Milling tool wear sample.
Tool blade image: 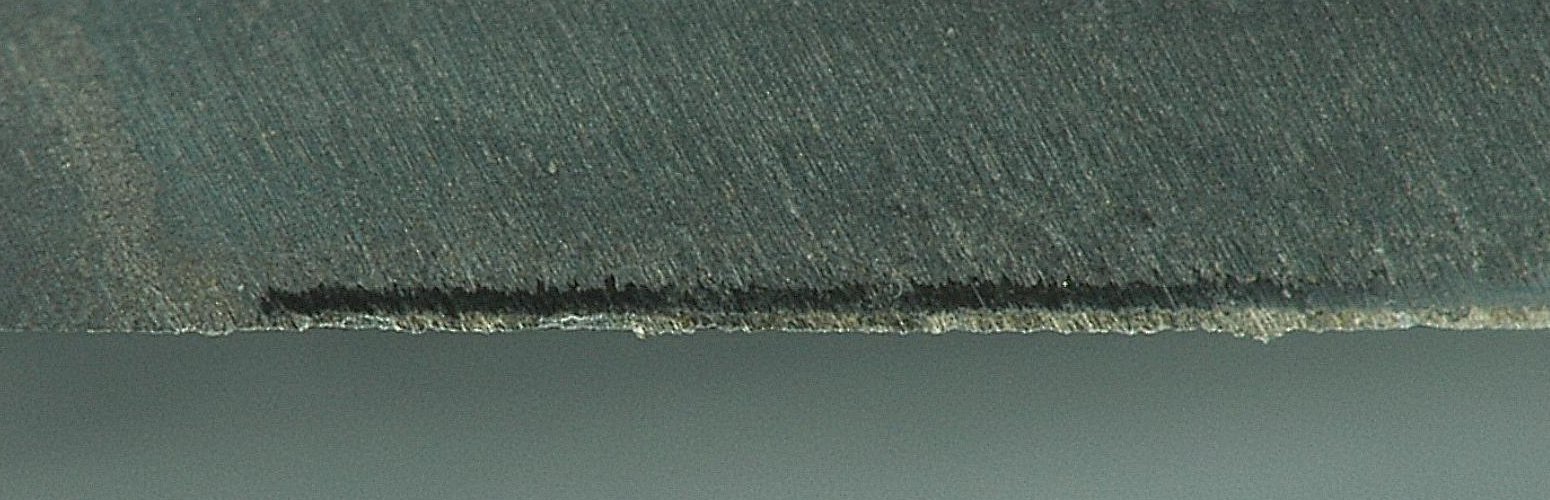
Chip image: 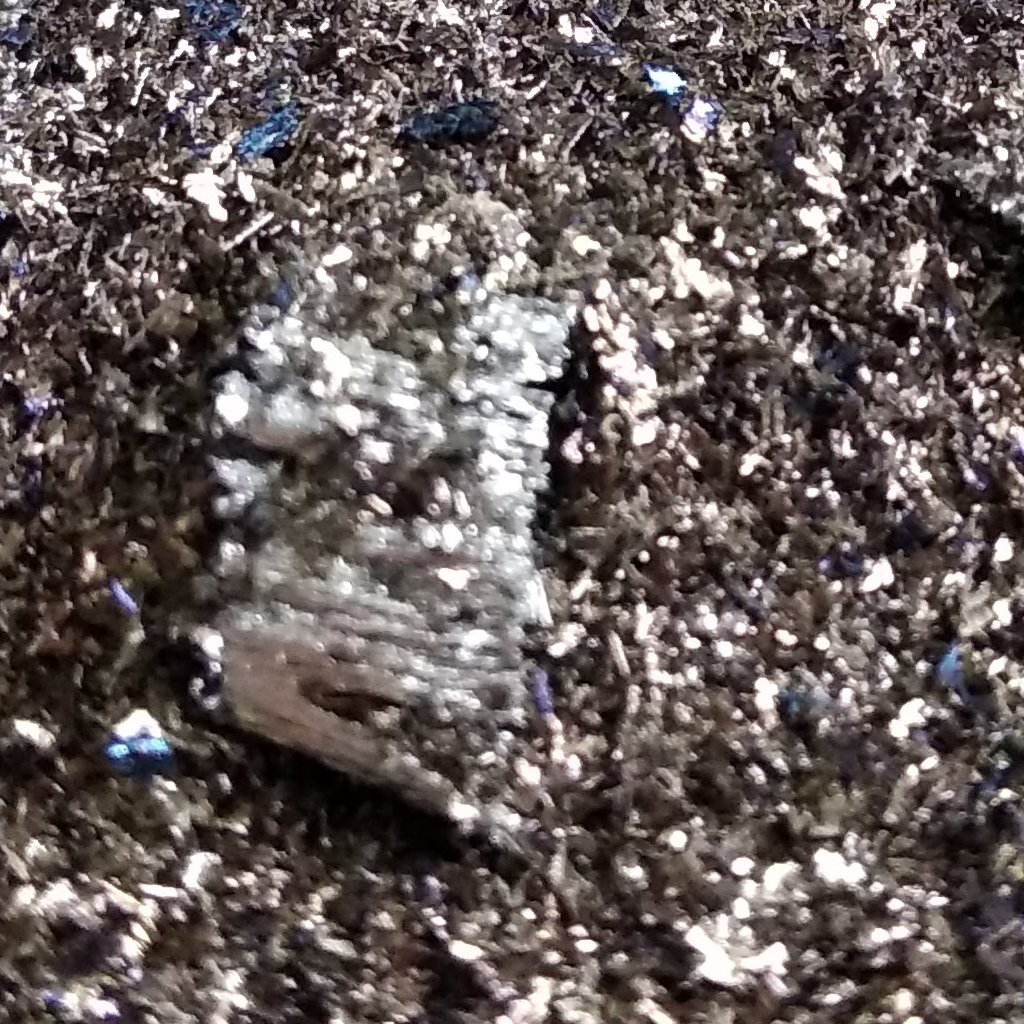
Workpiece image: 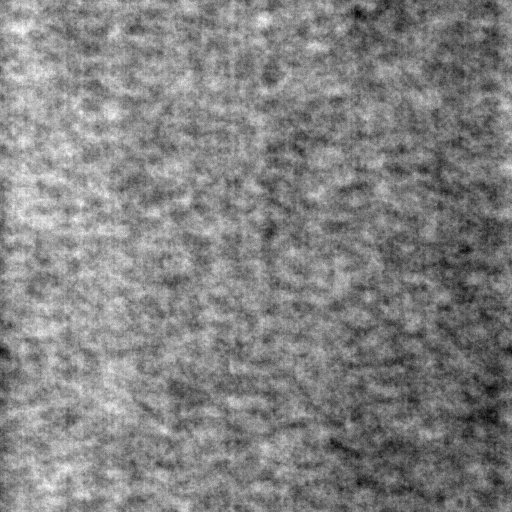
Tool wear state: used
Gaps: 7.54
Flank wear: 73.04
Overhang: 29.34
Force-signal Mel-spectrograms (X, Y, Z axes): 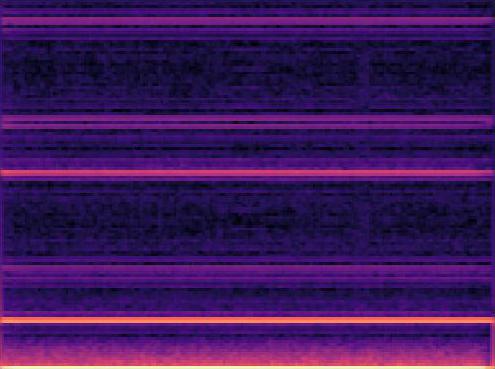 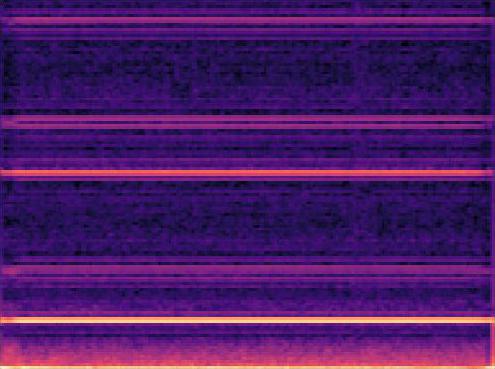 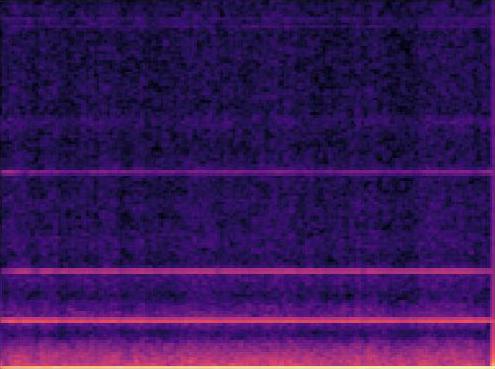
Force-signal scalograms (X, Y, Z axes): 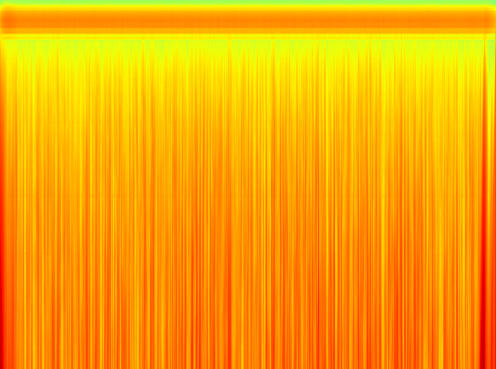 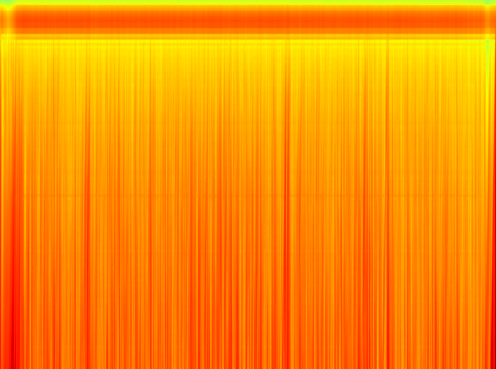 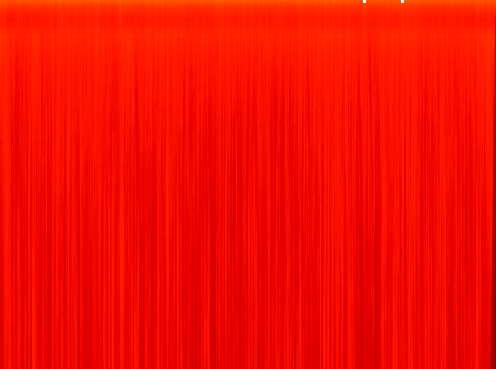
Force phase: steady_state_stabilization_wear